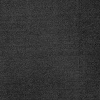
Atmospheric dust classification: dusty